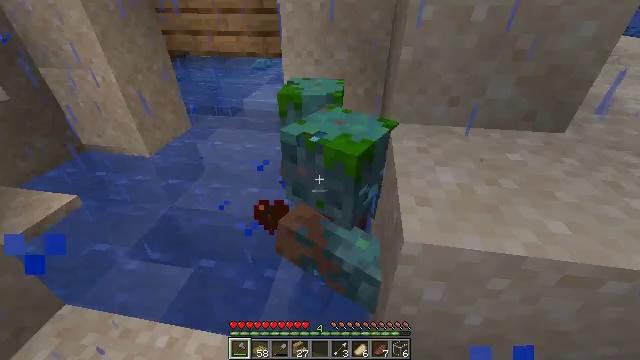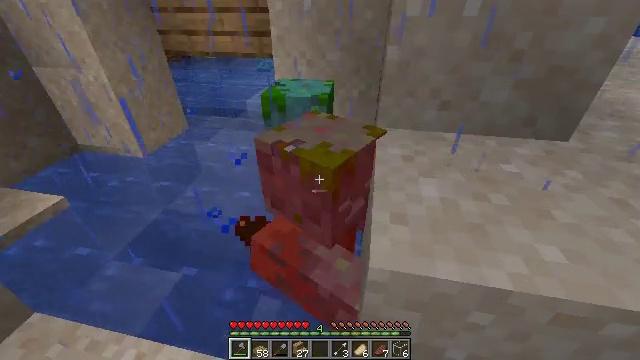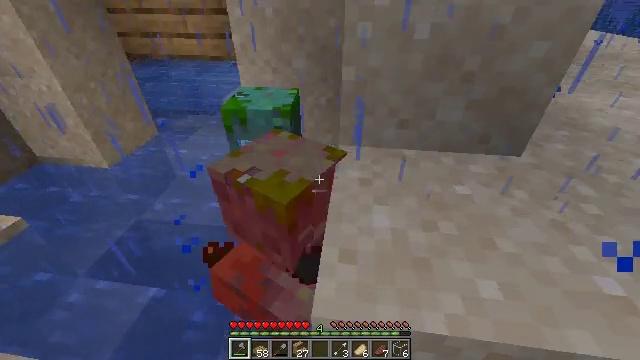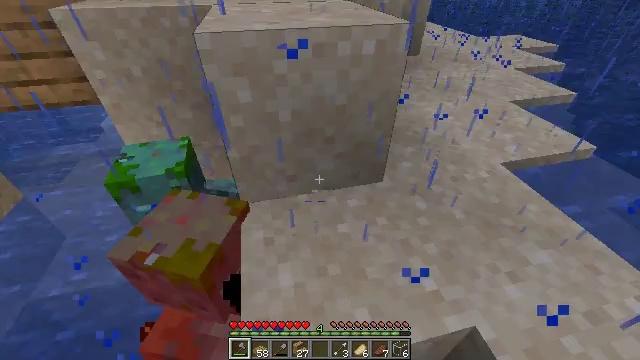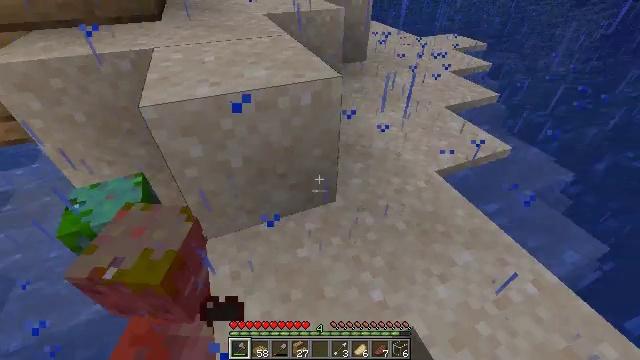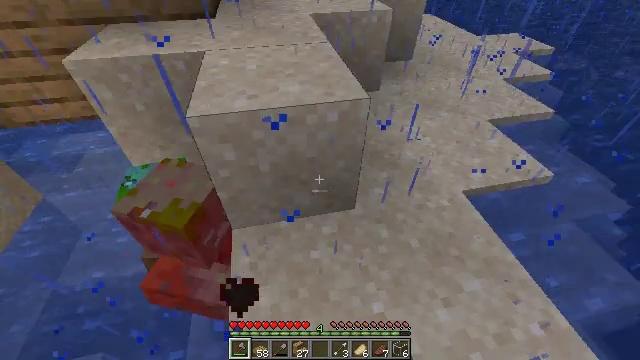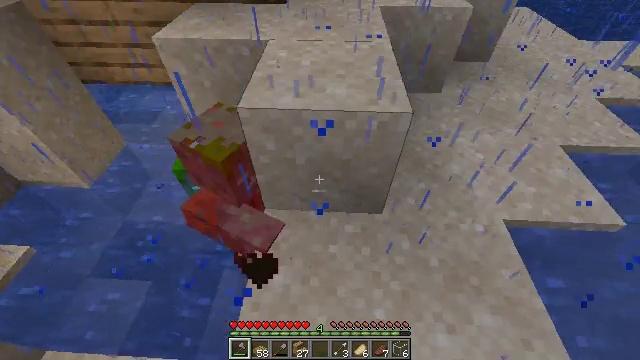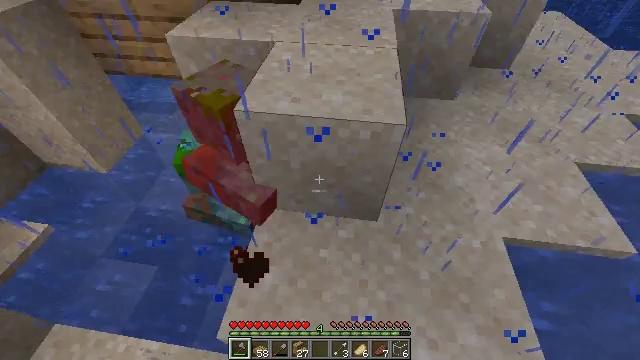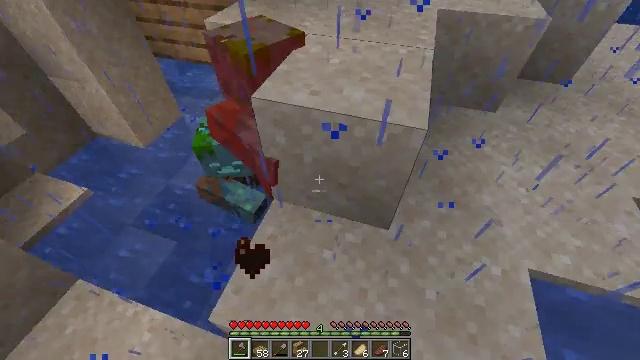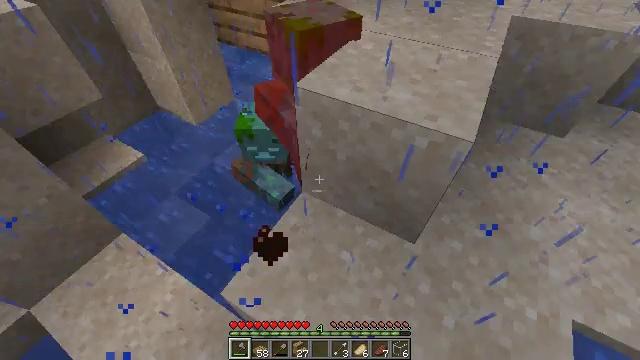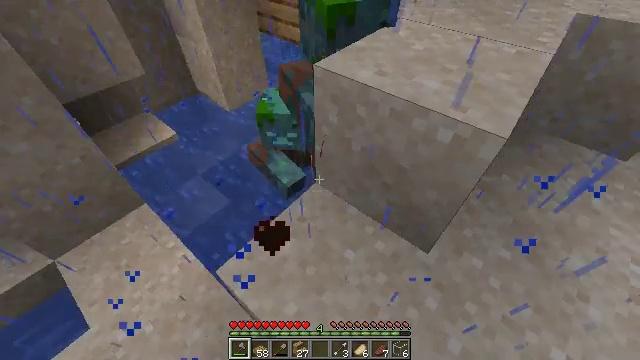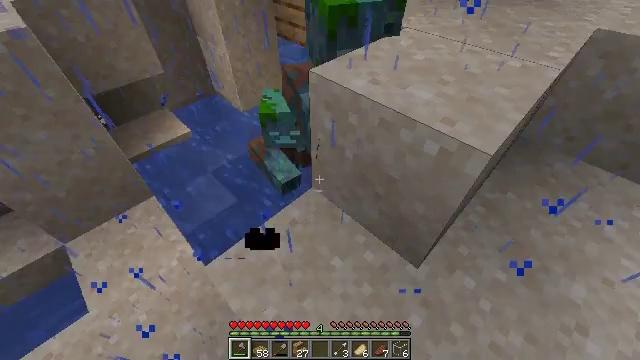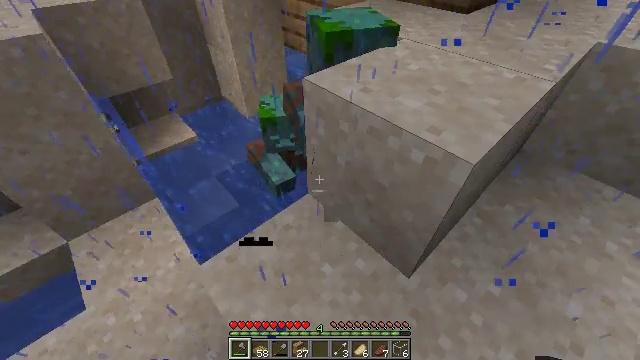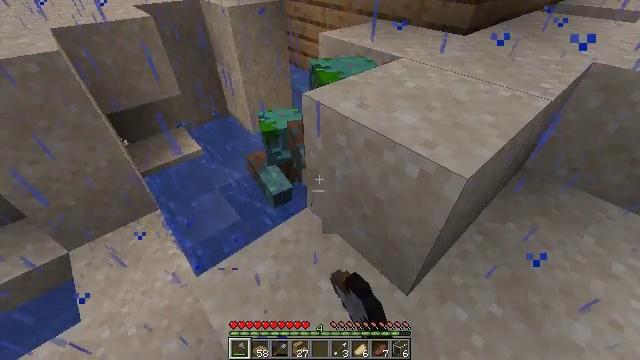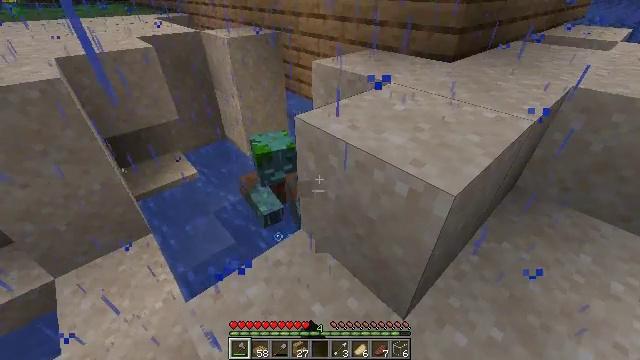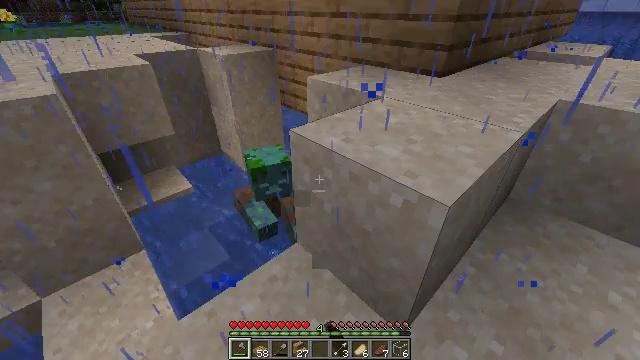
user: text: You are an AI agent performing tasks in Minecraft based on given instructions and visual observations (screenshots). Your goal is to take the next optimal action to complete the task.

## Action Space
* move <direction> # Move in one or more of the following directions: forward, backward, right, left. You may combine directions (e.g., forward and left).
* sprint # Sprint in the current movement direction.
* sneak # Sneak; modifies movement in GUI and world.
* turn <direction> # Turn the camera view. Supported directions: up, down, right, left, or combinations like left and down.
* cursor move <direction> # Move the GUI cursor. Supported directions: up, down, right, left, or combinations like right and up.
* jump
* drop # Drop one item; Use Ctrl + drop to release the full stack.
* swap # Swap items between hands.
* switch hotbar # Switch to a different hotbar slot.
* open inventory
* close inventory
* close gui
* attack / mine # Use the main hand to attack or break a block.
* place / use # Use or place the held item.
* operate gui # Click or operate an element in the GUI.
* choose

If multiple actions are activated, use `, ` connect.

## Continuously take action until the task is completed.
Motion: motion action
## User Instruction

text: Hunt the drowned.
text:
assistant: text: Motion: move forward and move right, turn left
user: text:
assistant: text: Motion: move forward and move right, turn right and down, jump
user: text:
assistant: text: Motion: move forward and move right, turn right and down, jump
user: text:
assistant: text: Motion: move forward and move right, turn right and down, jump
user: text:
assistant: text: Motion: move forward and move right, turn left and down
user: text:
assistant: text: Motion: move forward and move right, turn left and down
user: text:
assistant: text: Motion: move forward and move right, turn left
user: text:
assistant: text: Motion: move forward and move right, turn left
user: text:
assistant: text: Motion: move forward and move right, turn left
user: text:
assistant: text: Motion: turn left
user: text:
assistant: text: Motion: turn left and up
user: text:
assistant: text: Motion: turn left and up, attack / mine
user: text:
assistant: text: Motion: turn left and up, attack / mine
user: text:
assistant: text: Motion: turn up, attack / mine
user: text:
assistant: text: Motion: turn right and up, attack / mine
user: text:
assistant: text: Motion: no_op
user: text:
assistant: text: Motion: turn left
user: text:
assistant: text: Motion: no_op
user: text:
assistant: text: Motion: turn right
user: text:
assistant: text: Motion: move forward
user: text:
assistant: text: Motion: move forward, turn down, jump
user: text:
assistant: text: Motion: move forward, turn left and down, jump
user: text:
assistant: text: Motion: move forward and move right, turn down, jump
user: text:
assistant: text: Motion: move forward and move right, turn left and down, jump
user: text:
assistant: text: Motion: move forward and move right, turn left and down, jump
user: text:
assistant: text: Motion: move forward and move right, turn left and down
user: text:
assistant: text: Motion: move forward, turn left and down
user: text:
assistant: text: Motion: move forward, turn left and down
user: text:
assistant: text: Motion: move forward, turn left and down
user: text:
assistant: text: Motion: move forward, turn left and down